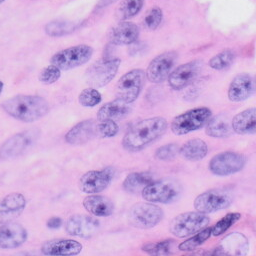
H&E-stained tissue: Skin